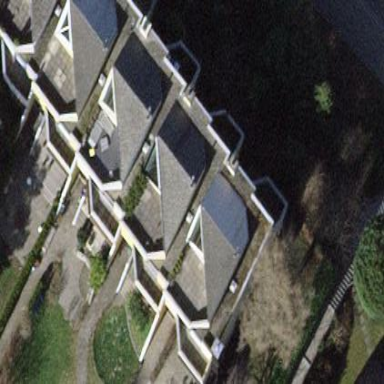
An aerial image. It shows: Terrace building.